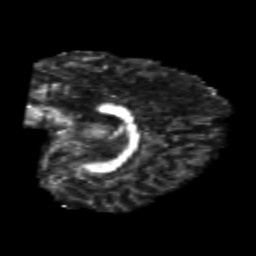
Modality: FA
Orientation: sagittal
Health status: healthy
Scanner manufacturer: philips
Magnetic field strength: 3 T
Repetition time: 6.964 s
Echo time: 0.092 s